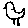
Label: bird